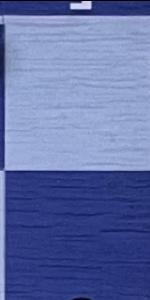
Label: Empty